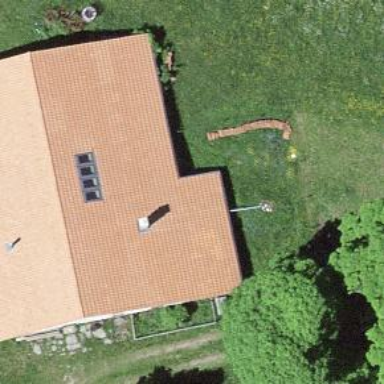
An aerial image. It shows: Residential building.